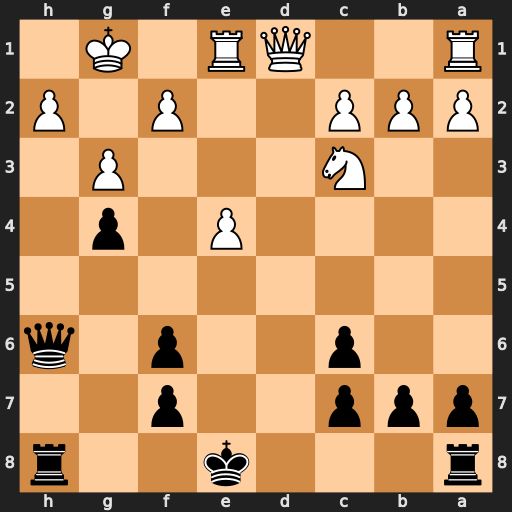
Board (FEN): r3k2r/ppp2p2/2p2p1q/8/4P1p1/2N3P1/PPP2P1P/R2QR1K1
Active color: b
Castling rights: kq
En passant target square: -
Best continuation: Qxh2+ Kf1 Qh1+ Ke2 Qf3+